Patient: sex F, age 56
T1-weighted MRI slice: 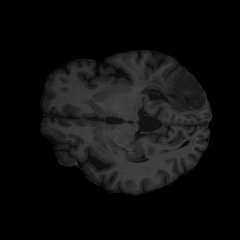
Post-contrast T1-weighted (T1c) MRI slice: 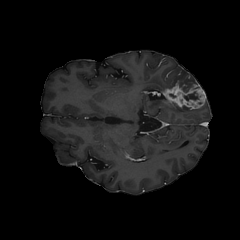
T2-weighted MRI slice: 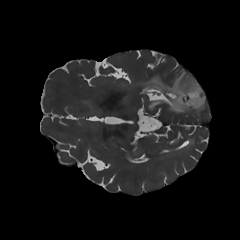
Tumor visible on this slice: yes
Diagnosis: Glioblastoma, IDH-wildtype
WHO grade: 4